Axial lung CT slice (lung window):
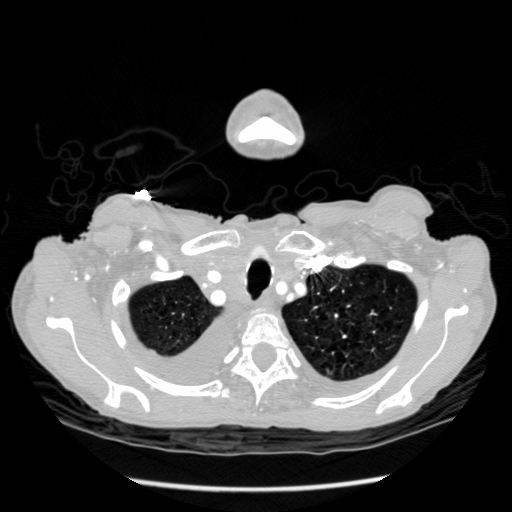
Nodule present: no